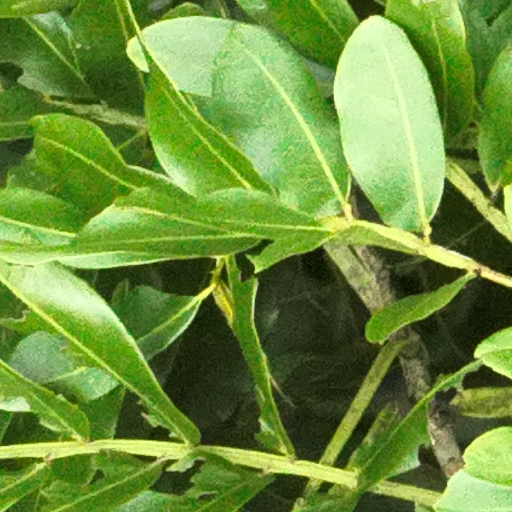
Species: Dipteryx oleifera
GBIF accepted scientific name: Dipteryx oleifera
Crown area (m\u00b2): 123.951